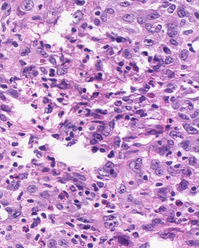
Tumor epithelial tissue: yes
Tumor-associated stroma tissue: no
Normal tissue: no